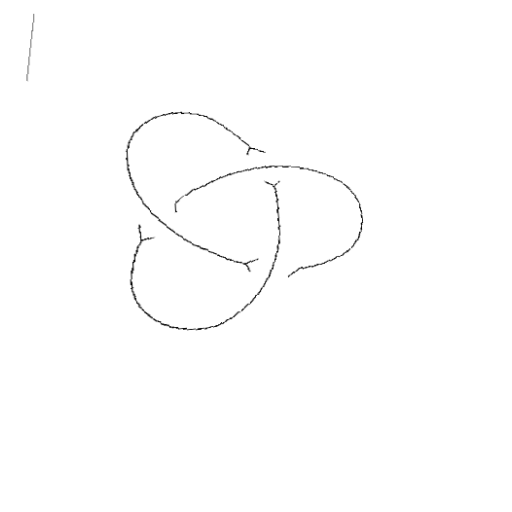
Crossing number: 3